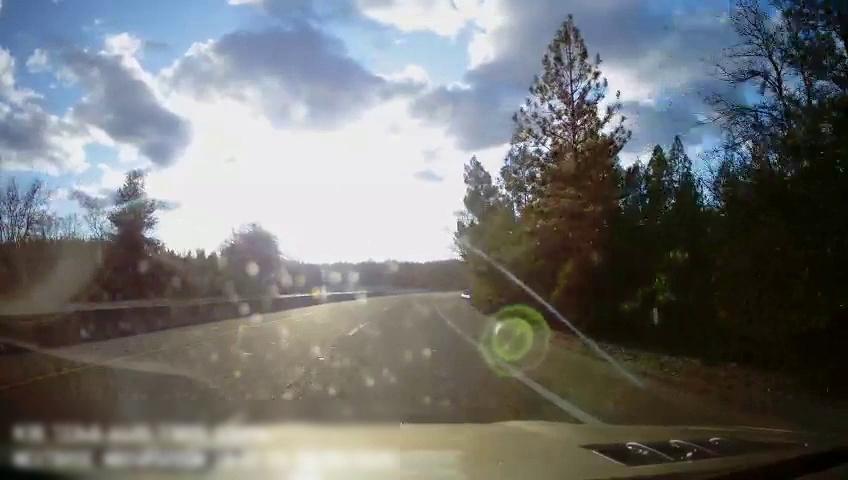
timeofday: Day
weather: Sunny
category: Drivable Space
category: Lanes | Alternate Lane
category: Lanes | Current Lane
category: Lanes | Current Lane